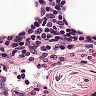
Metastatic tissue present: no